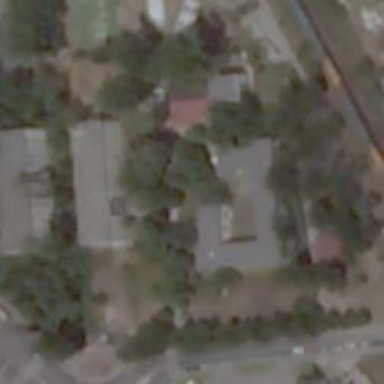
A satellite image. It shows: School.